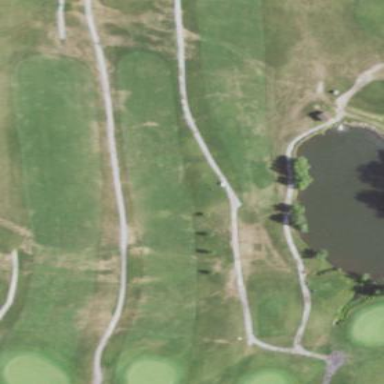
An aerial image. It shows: Rough area in golf course.